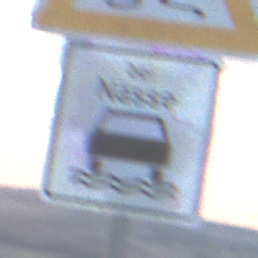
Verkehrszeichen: BeiNaesse
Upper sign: SchleuderOderRutschgefahr
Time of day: SunriseSunset
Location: Outdoor (Nature)
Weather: PartlyCloudy
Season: NotSpecified
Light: Natural